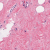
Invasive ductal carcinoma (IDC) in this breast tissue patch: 0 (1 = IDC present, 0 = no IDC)